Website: walmart
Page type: review-order
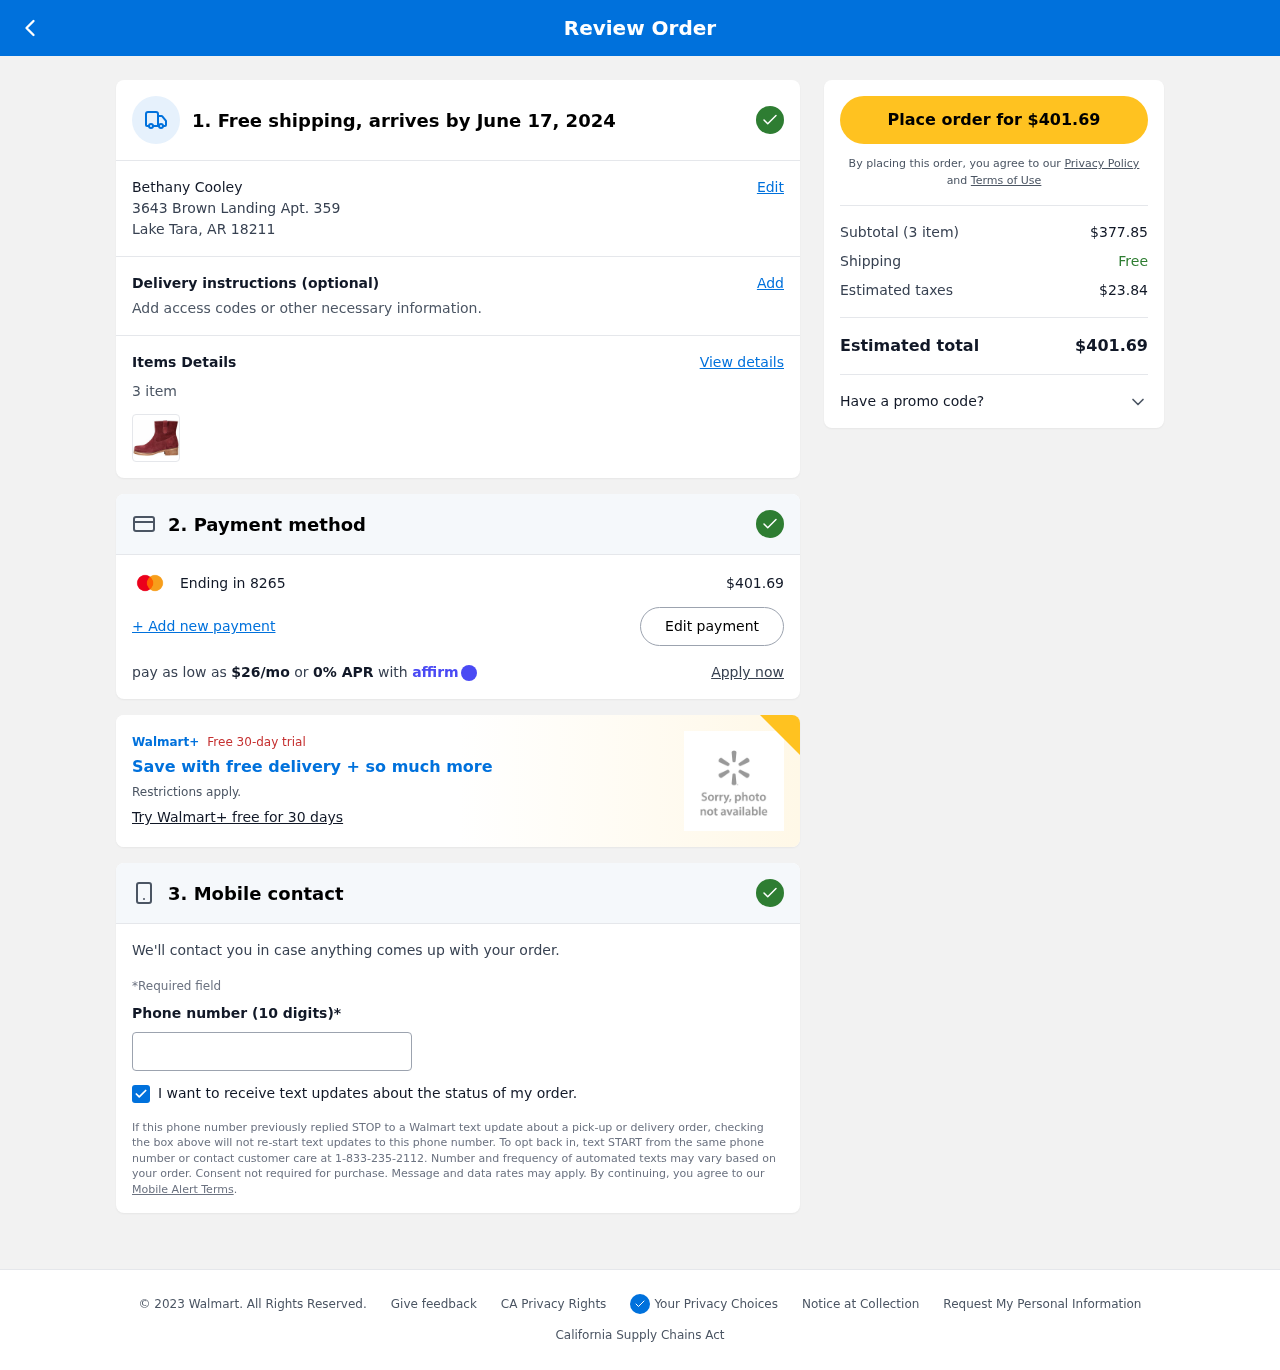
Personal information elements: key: PII_CARD_LAST4
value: Ending in 8265
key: PII_CITY_STATE_ZIP
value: Lake Tara, AR 18211
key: PII_FULLNAME
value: Bethany Cooley
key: PII_PHONE
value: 5067704302
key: PII_STREET
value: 3643 Brown Landing Apt. 359
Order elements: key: ORDER_DELIVERY_DATE
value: June 17, 2024
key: ORDER_NUM_ITEMS
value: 3 item
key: ORDER_NUM_ITEMS
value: Subtotal (3 item)
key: ORDER_TOTAL
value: $401.69
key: ORDER_TOTAL
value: Place order for $401.69
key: ORDER_MONTHLY_PAYMENT
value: $26/mo
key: ORDER_SUBTOTAL
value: $377.85
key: ORDER_TAX
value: $23.84